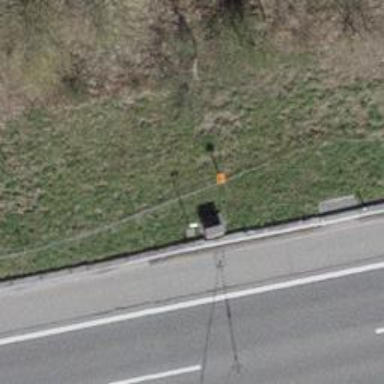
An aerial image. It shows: Aerial marker.